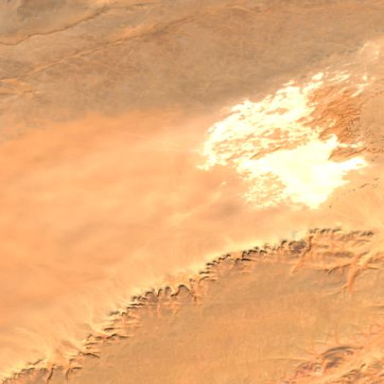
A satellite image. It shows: Salt desert landscape.